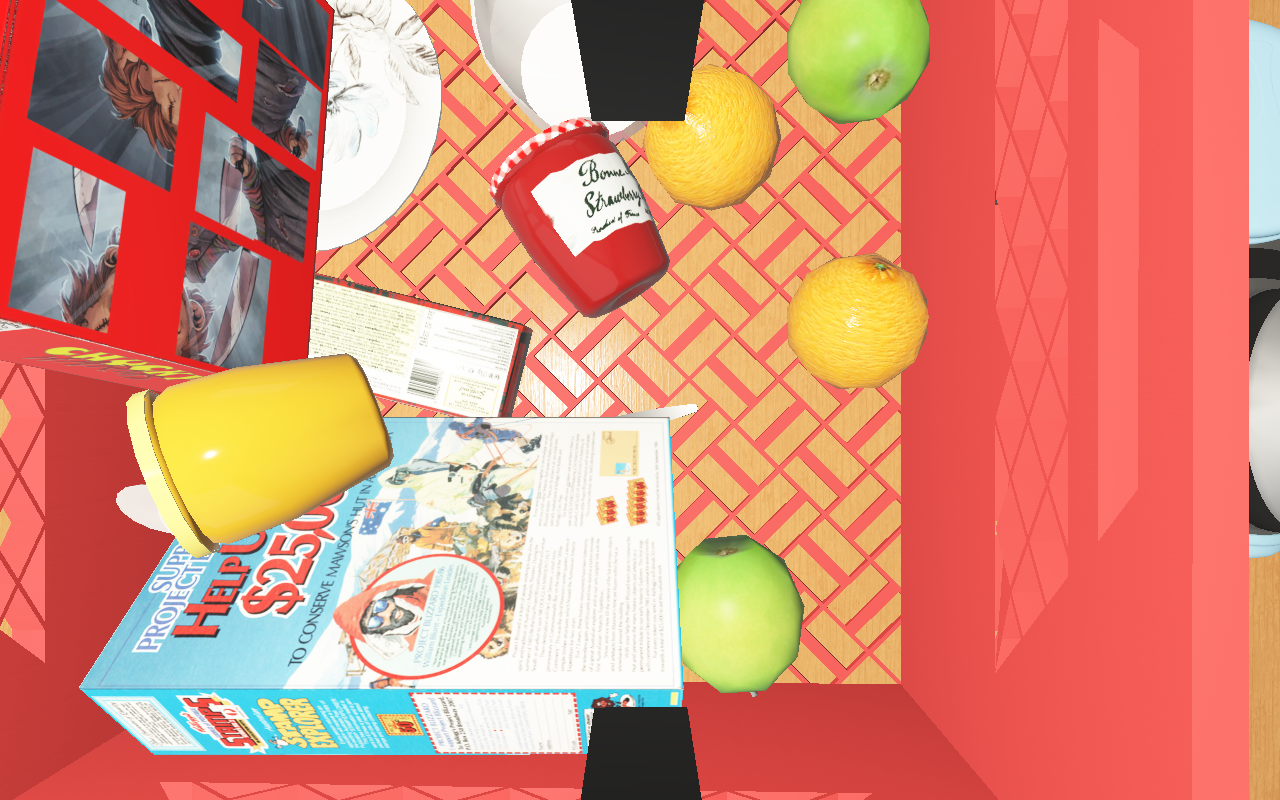
Objects in the scene:
carafe
water bottle
apple
apple
orange
orange
plate
glass
wineglass
jam jar
cereal box